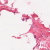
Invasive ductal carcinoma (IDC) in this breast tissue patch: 0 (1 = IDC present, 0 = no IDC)